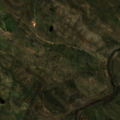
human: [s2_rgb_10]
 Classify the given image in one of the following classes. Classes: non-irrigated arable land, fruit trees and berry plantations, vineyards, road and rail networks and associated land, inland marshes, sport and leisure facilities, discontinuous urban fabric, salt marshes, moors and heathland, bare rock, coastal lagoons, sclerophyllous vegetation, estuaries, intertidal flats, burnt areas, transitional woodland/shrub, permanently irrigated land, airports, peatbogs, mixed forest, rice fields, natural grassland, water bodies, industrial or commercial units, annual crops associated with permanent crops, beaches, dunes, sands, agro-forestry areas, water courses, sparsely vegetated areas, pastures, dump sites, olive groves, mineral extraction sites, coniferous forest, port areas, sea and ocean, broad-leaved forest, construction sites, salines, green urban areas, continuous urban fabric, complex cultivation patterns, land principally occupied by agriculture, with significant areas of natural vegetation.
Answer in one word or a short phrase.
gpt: agro-forestry areas, broad-leaved forest, transitional woodland/shrub